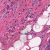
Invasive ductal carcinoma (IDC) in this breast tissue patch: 0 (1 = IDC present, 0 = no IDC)